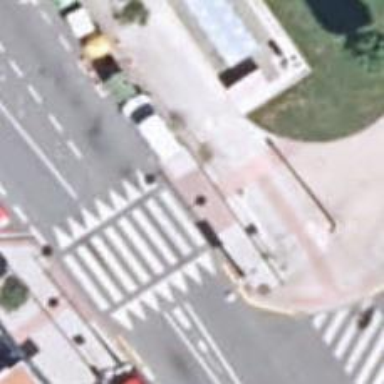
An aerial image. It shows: Uncontrolled zebra crossing with traffic-calming table and pedestrian island.